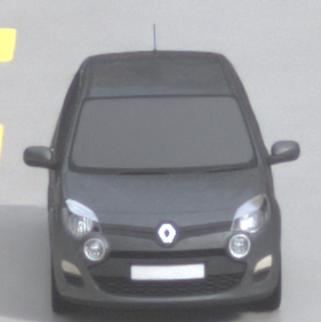
Make: Renault
Model: Twingo 1.2 LEV 16V 75
Detailed model: Twingo (II)
Model produced from: 2012/01
Model produced until: 2014/07
Doors: 3
Color: gray
Road condition: wet road
Daytime: morning or afternoon
Contrast: low contrast